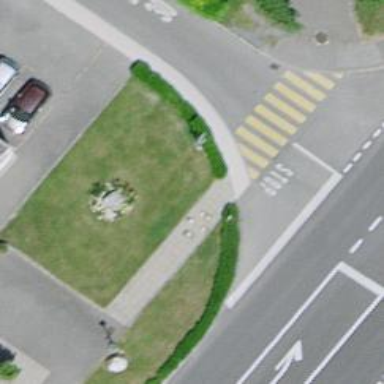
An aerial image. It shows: Path made of paving stones.